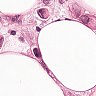
Metastatic tissue present: yes